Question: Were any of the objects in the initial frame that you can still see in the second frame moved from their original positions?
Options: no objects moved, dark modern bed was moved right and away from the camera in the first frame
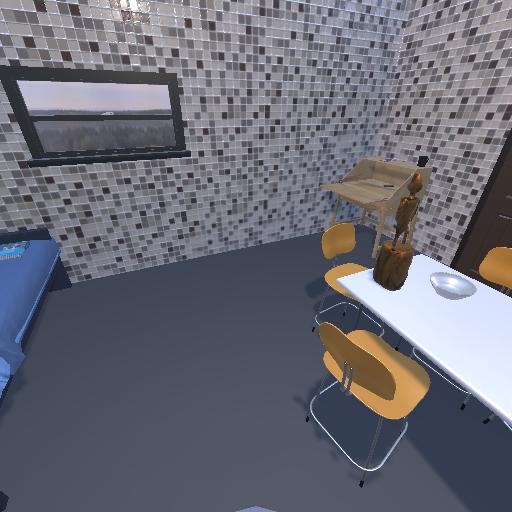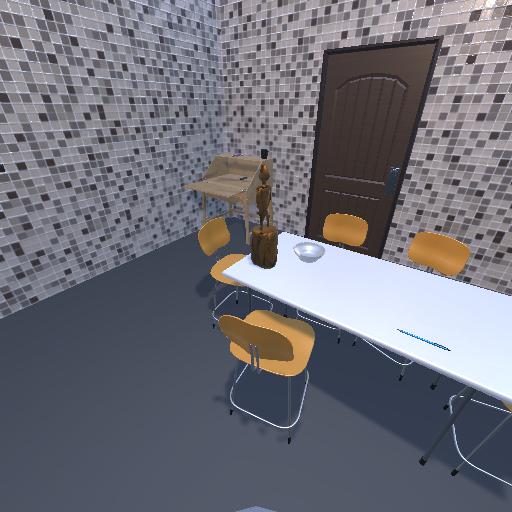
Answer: no objects moved